Question: I'm trying to write a method that generates multiple invoices. This is for a college, where clients are enrolled with tutors in a class called Enrollments. With this method, I am trying to accumulate the monthly fee of the tutors clients multiplied by their commission percentages, as tutors earn a certain commission on the lessons they give. Here is my code for this:
'''
public ActionResult CreateBulkCommissions()
{
var month = DateTime.Now.ToString("MMMM");
var enrolments = db.Enrollments.ToList();
var newCommissions = from enrolment in enrolments
select new TutorCommission()
{
CommissionAmount = enrolment.MonthlyFee,
CommissionMonth = month, // string constant
CommissionStatus = "Unpaid",
Tutor = new Tutor { TutorNoID = enrolment.Tutor.TutorNoID, TutorCommissionPercentage = enrolment.Tutor.TutorCommissionPercentage }
};
foreach (var newCommission in newCommissions)
{
List<TutorCommission> TutorComs = newCommissions.GroupBy(g => g.Tutor).Select(s => new TutorCommission
{
CommissionAmount = s.Sum(u => u.CommissionAmount) * s.Key.TutorCommissionPercentage,
TutorNoID = s.Key.TutorNoID
}).ToList();
db.TutorCommission.Add(newCommission);
db.SaveChanges();
}
return RedirectToAction("Index");
}
'''
On SaveChanges, I receive the error that validation failed for one or more entities. When I view the values of newCommissions during debug, I notice that in TutorCommission, CommissionID and TutorNoID are 0, which might be the problem? How do I resolve this? Here's a screenshot of that:
These are the relevant classes:
'''
public class Enrollment
{
[Key]
[Display(Name = "Enrollment ID Number")]
public long EnrollmentIDNumber { get; set; }
[Display(Name = "Client ID Number")]
public long ClientNumberID { get; set; }
[Display(Name = "Tutor ID Number")]
public long TutorNoID { get; set; }
[Display(Name = "Course Name")]
public string CourseName { get; set; }
[Display(Name = "Lesson Time")]
public string LessonTime { get; set; }
[Display(Name = "Lesson Day")]
public string LessonDay { get; set; }
[Display(Name = "Lesson Location")]
public string LessonLocation { get; set; }
[Display(Name = "Lesson Type")]
public string LessonType { get; set; }
[Display(Name = "Lesson Level")]
public string LessonLevel { get; set; }
[Display(Name = "Monthly Fee")]
public long MonthlyFee { get; set; }
public virtual Client Client { get; set; }
public virtual Tutor Tutor { get; set; }
}
public class TutorCommission
{
[Key]
[Display(Name = "Commission ID")]
public long CommissionID { get; set; }
[Display(Name = "Commission Month")]
public string CommissionMonth {get; set;}
[Display(Name = "Commission Amount")]
public double CommissionAmount { get; set; }
[Display(Name = "Commission Status")]
public string CommissionStatus { get; set; }
[Display(Name = "Tutor ID Number")]
public long TutorNoID { get; set; }
public virtual Tutor Tutor { get; set; }
public virtual ICollection<CommissionPayments> CommissionPayments { get; set; }
}
public class Tutor
{
[Key]
[Display(Name = "Tutor ID Number")]
public long TutorNoID { get; set; }
[Required]
[StringLength(50, ErrorMessage="First name must be less than 50 characters")]
[Display(Name = "First Name")]
public string TutorFirstName { get; set; }
[StringLength(50, ErrorMessage = "Last name must be less than 50 characters")]
[Display(Name = "Last Name")]
public string TutorLastName { get; set; }
[DisplayFormat(DataFormatString = "{0:d}", ApplyFormatInEditMode = true)]
[Display(Name = "Birth Date")]
public DateTime? TutorBirthDate { get; set; }
[Display(Name = "Cellphone Number")]
public string TutorCellphoneNumber { get; set; }
[Display(Name = "Home Number")]
public string TutorHomeNumber { get; set; }
[RegularExpression("^[a-z0-9_\+-]+(\.[a-z0-9_\+-]+)*@[a-z0-9-]+(\.[a-z0-9-]+)*\.([a-z]{2,4})$", ErrorMessage = "Not a valid email address")]
[Display(Name = "Email Address")]
public string TutorEmailAddress { get; set; }
[Display(Name = "Street Address")]
public string TutorStreetAddress { get; set; }
[Display(Name = "Suburb")]
public string TutorSuburb { get; set; }
[Display(Name = "City")]
public string TutorCity { get; set; }
[Display(Name = "Postal Code")]
public string TutorPostalCode { get; set; }
[Display(Name="Full Name")]
public string FullName
{
get
{
return TutorFirstName + " " + TutorLastName;
}
}
[Display(Name="Commission Percentage")]
[Required]
public double TutorCommissionPercentage { get; set; }
public virtual ICollection<Enrollment> Enrollments { get; set; }
public virtual ICollection<TutorCommission> TutorCommissions { get; set; }
}
'''
Count = 1
{System.Data.Entity.Validation.DbEntityValidationResult}
Thanks,
Amy
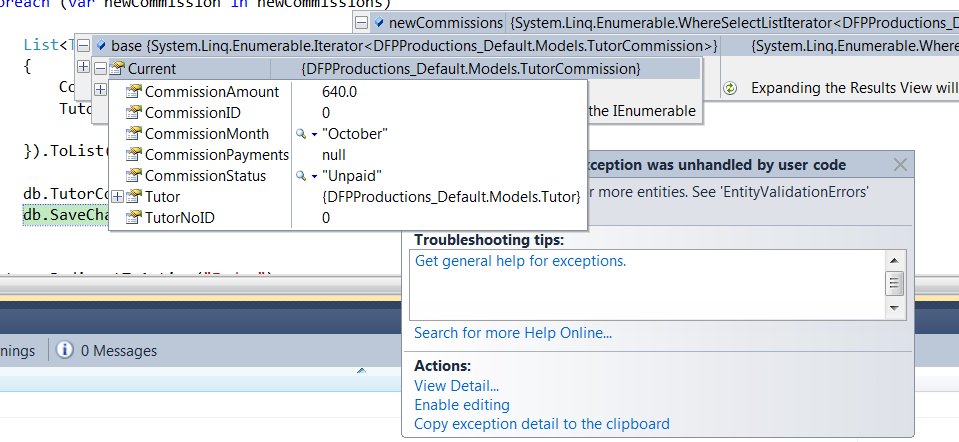
Answer: Try to change:
'''
...
from enrolment in enrolments
select new TutorCommission()
{
CommissionAmount = enrolment.MonthlyFee,
CommissionMonth = month, // string constant
CommissionStatus = "Unpaid",
Tutor = new Tutor { TutorNoID = enrolment.Tutor.TutorNoID, TutorCommissionPercentage = enrolment.Tutor.TutorCommissionPercentage }
};
'''
To:
'''
from enrolment in enrolments
select new TutorCommission()
{
CommissionAmount = enrolment.MonthlyFee,
CommissionMonth = month, // string constant
CommissionStatus = "Unpaid",
Tutor = enrolment.Tutor
};
'''
Because when you try to add the new newCommissions to the db EF tries to insert new tutors instead of making the association.